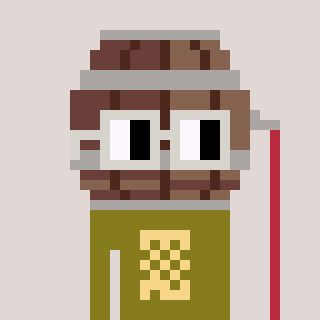
a pixel art character with square light gray glasses, a wine barrel-shaped head and a gunk-colored body on a warm background